Field crop: tomato
Growth stage: 2
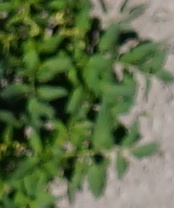
Species: tomato